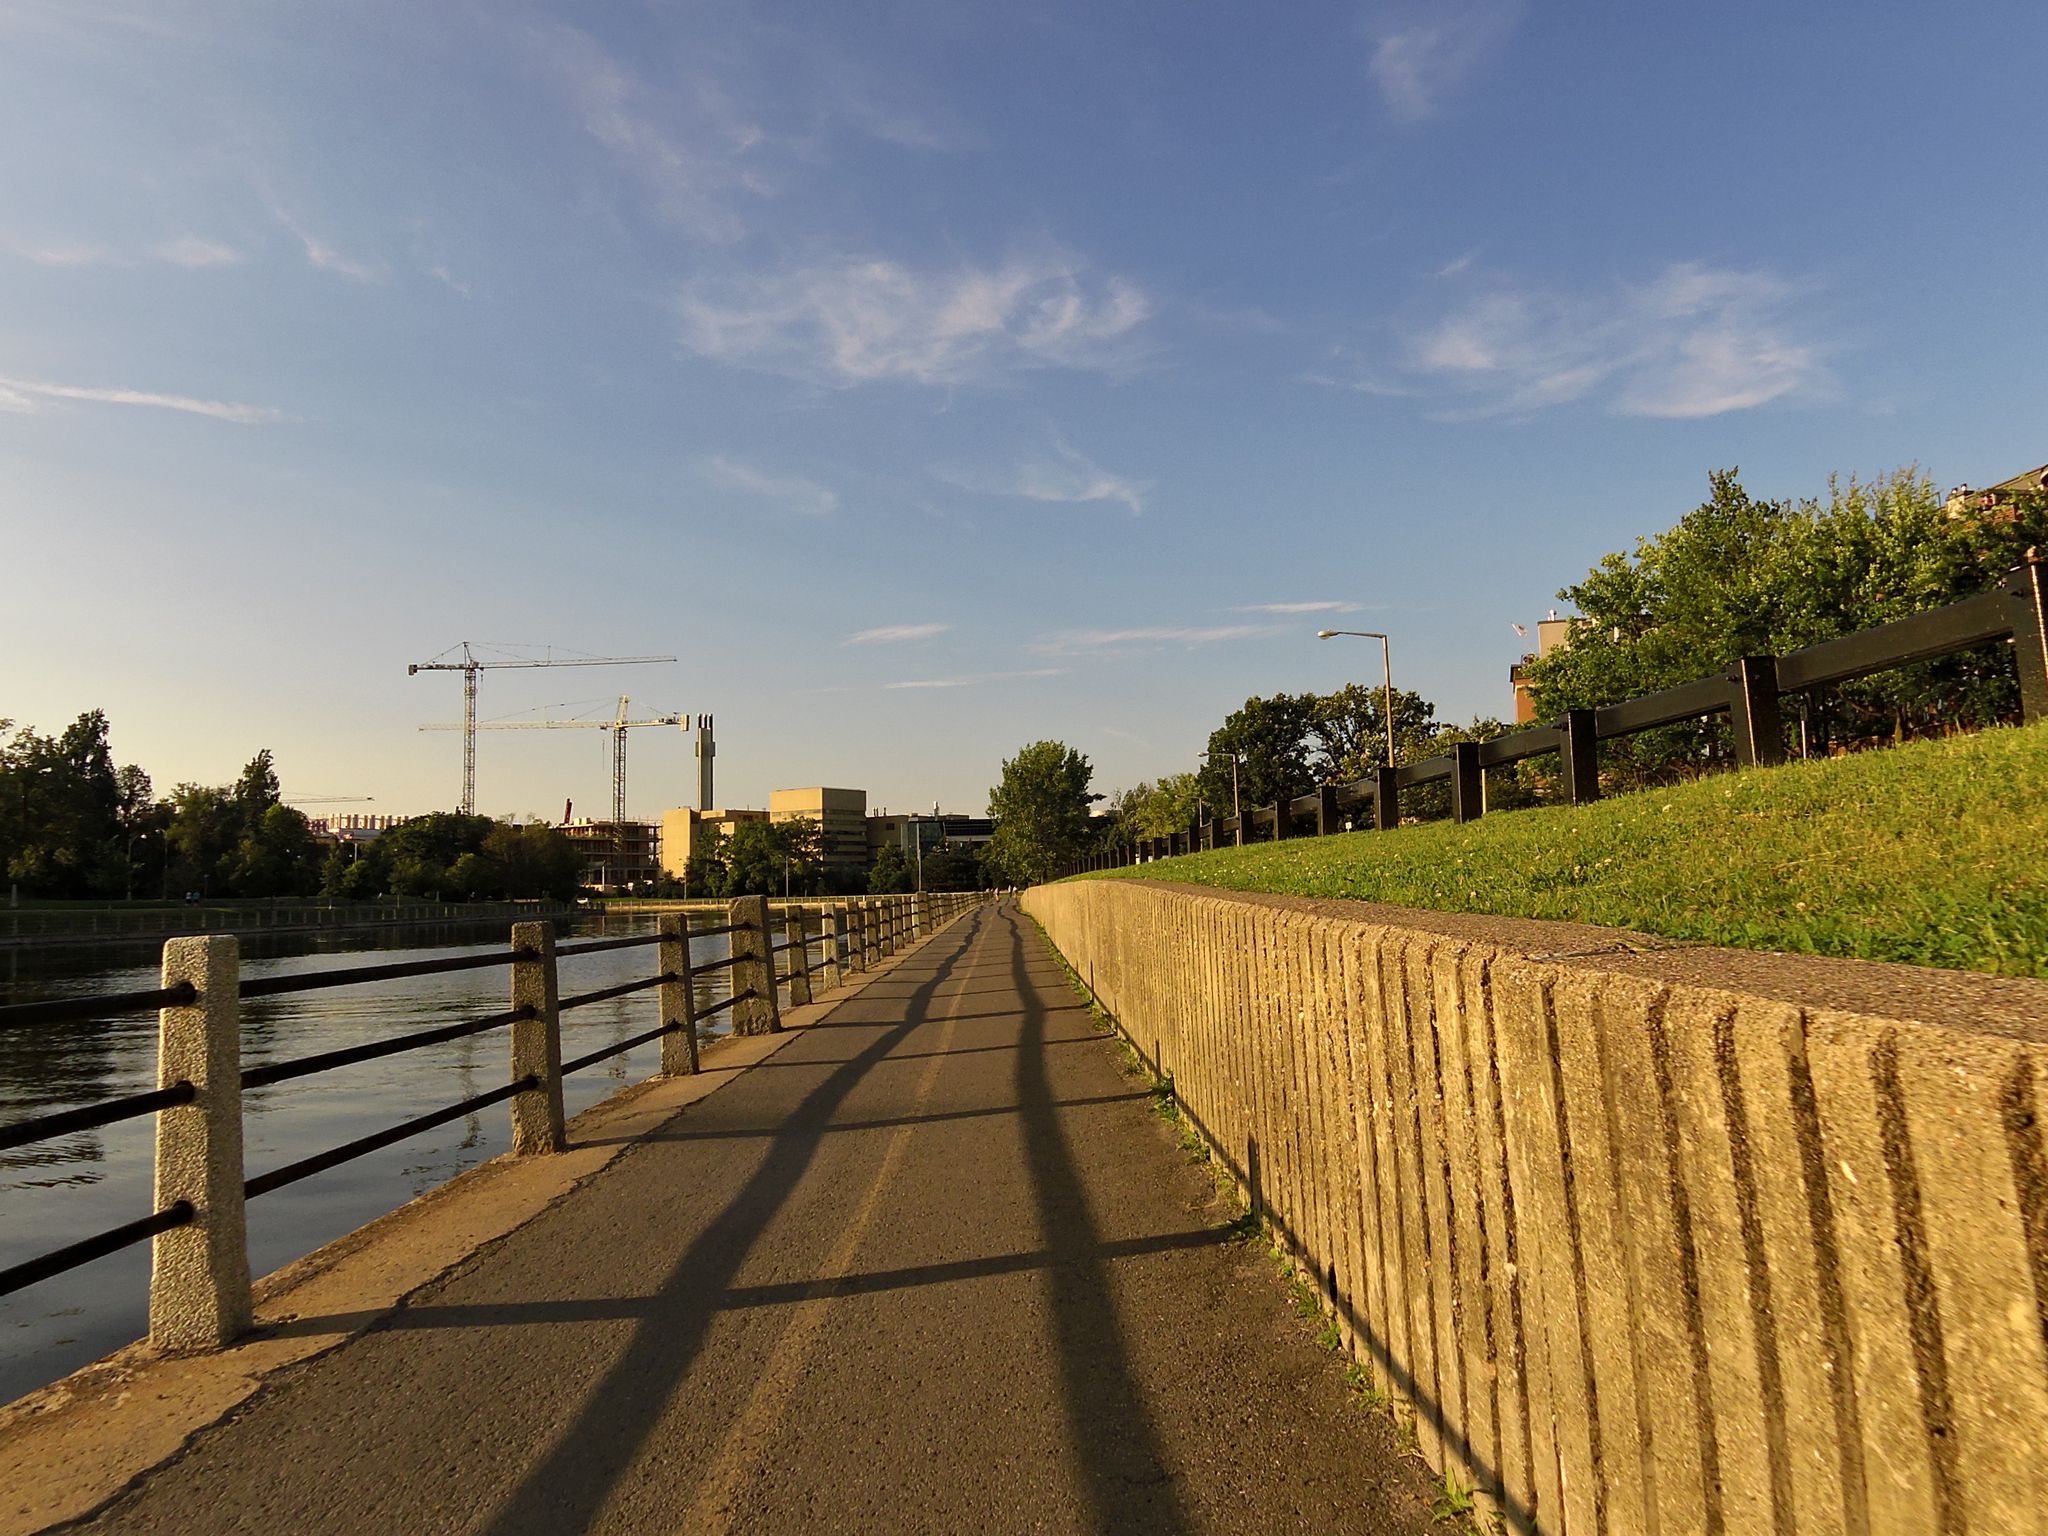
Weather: clear
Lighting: day
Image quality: good
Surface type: walking surface
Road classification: cycleway
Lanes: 2, 1
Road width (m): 2.5, 3
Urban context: urban centre
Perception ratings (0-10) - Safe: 1.97, Lively: 2.52, Beautiful: 5.6, Boring: 1.83, Depressing: 2.76, Wealthy: 3.99